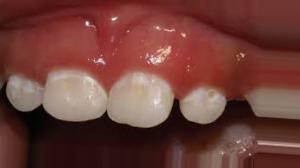
Condition: Caries